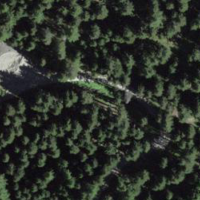
EUNIS habitat code: 43
Species observed at this site:
Salamandra salamandra